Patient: sex F, age 38
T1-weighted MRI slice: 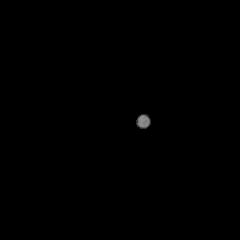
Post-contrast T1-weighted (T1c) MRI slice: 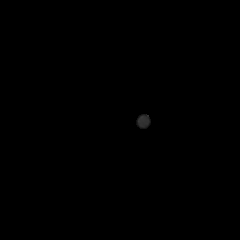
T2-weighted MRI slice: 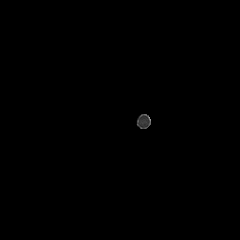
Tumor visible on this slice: no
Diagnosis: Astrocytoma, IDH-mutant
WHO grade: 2